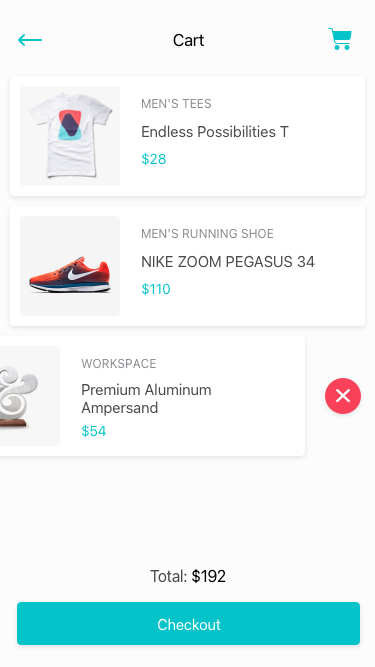
Text in this UI design:
Cart
Endless Possibilities T
MEN'S Tees

$28
NIKE ZOOM PEGASUS 34
MEN'S RUNNING SHOE
$110
Premium Aluminum Ampersand
Workspace
$54
Total: $192
Checkout